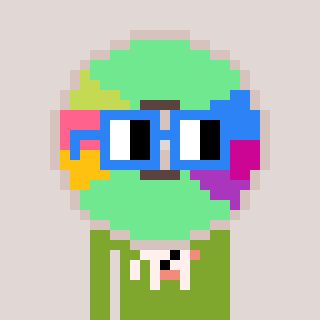
a pixel art character with square blue glasses, a cd-shaped head and a slimegreen-colored body on a warm background